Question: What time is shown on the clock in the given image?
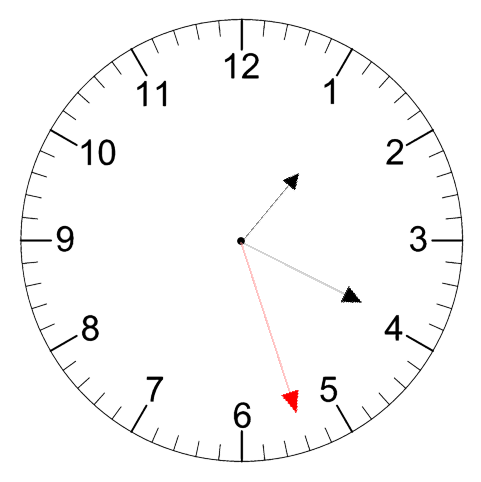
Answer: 01:19:27